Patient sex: M
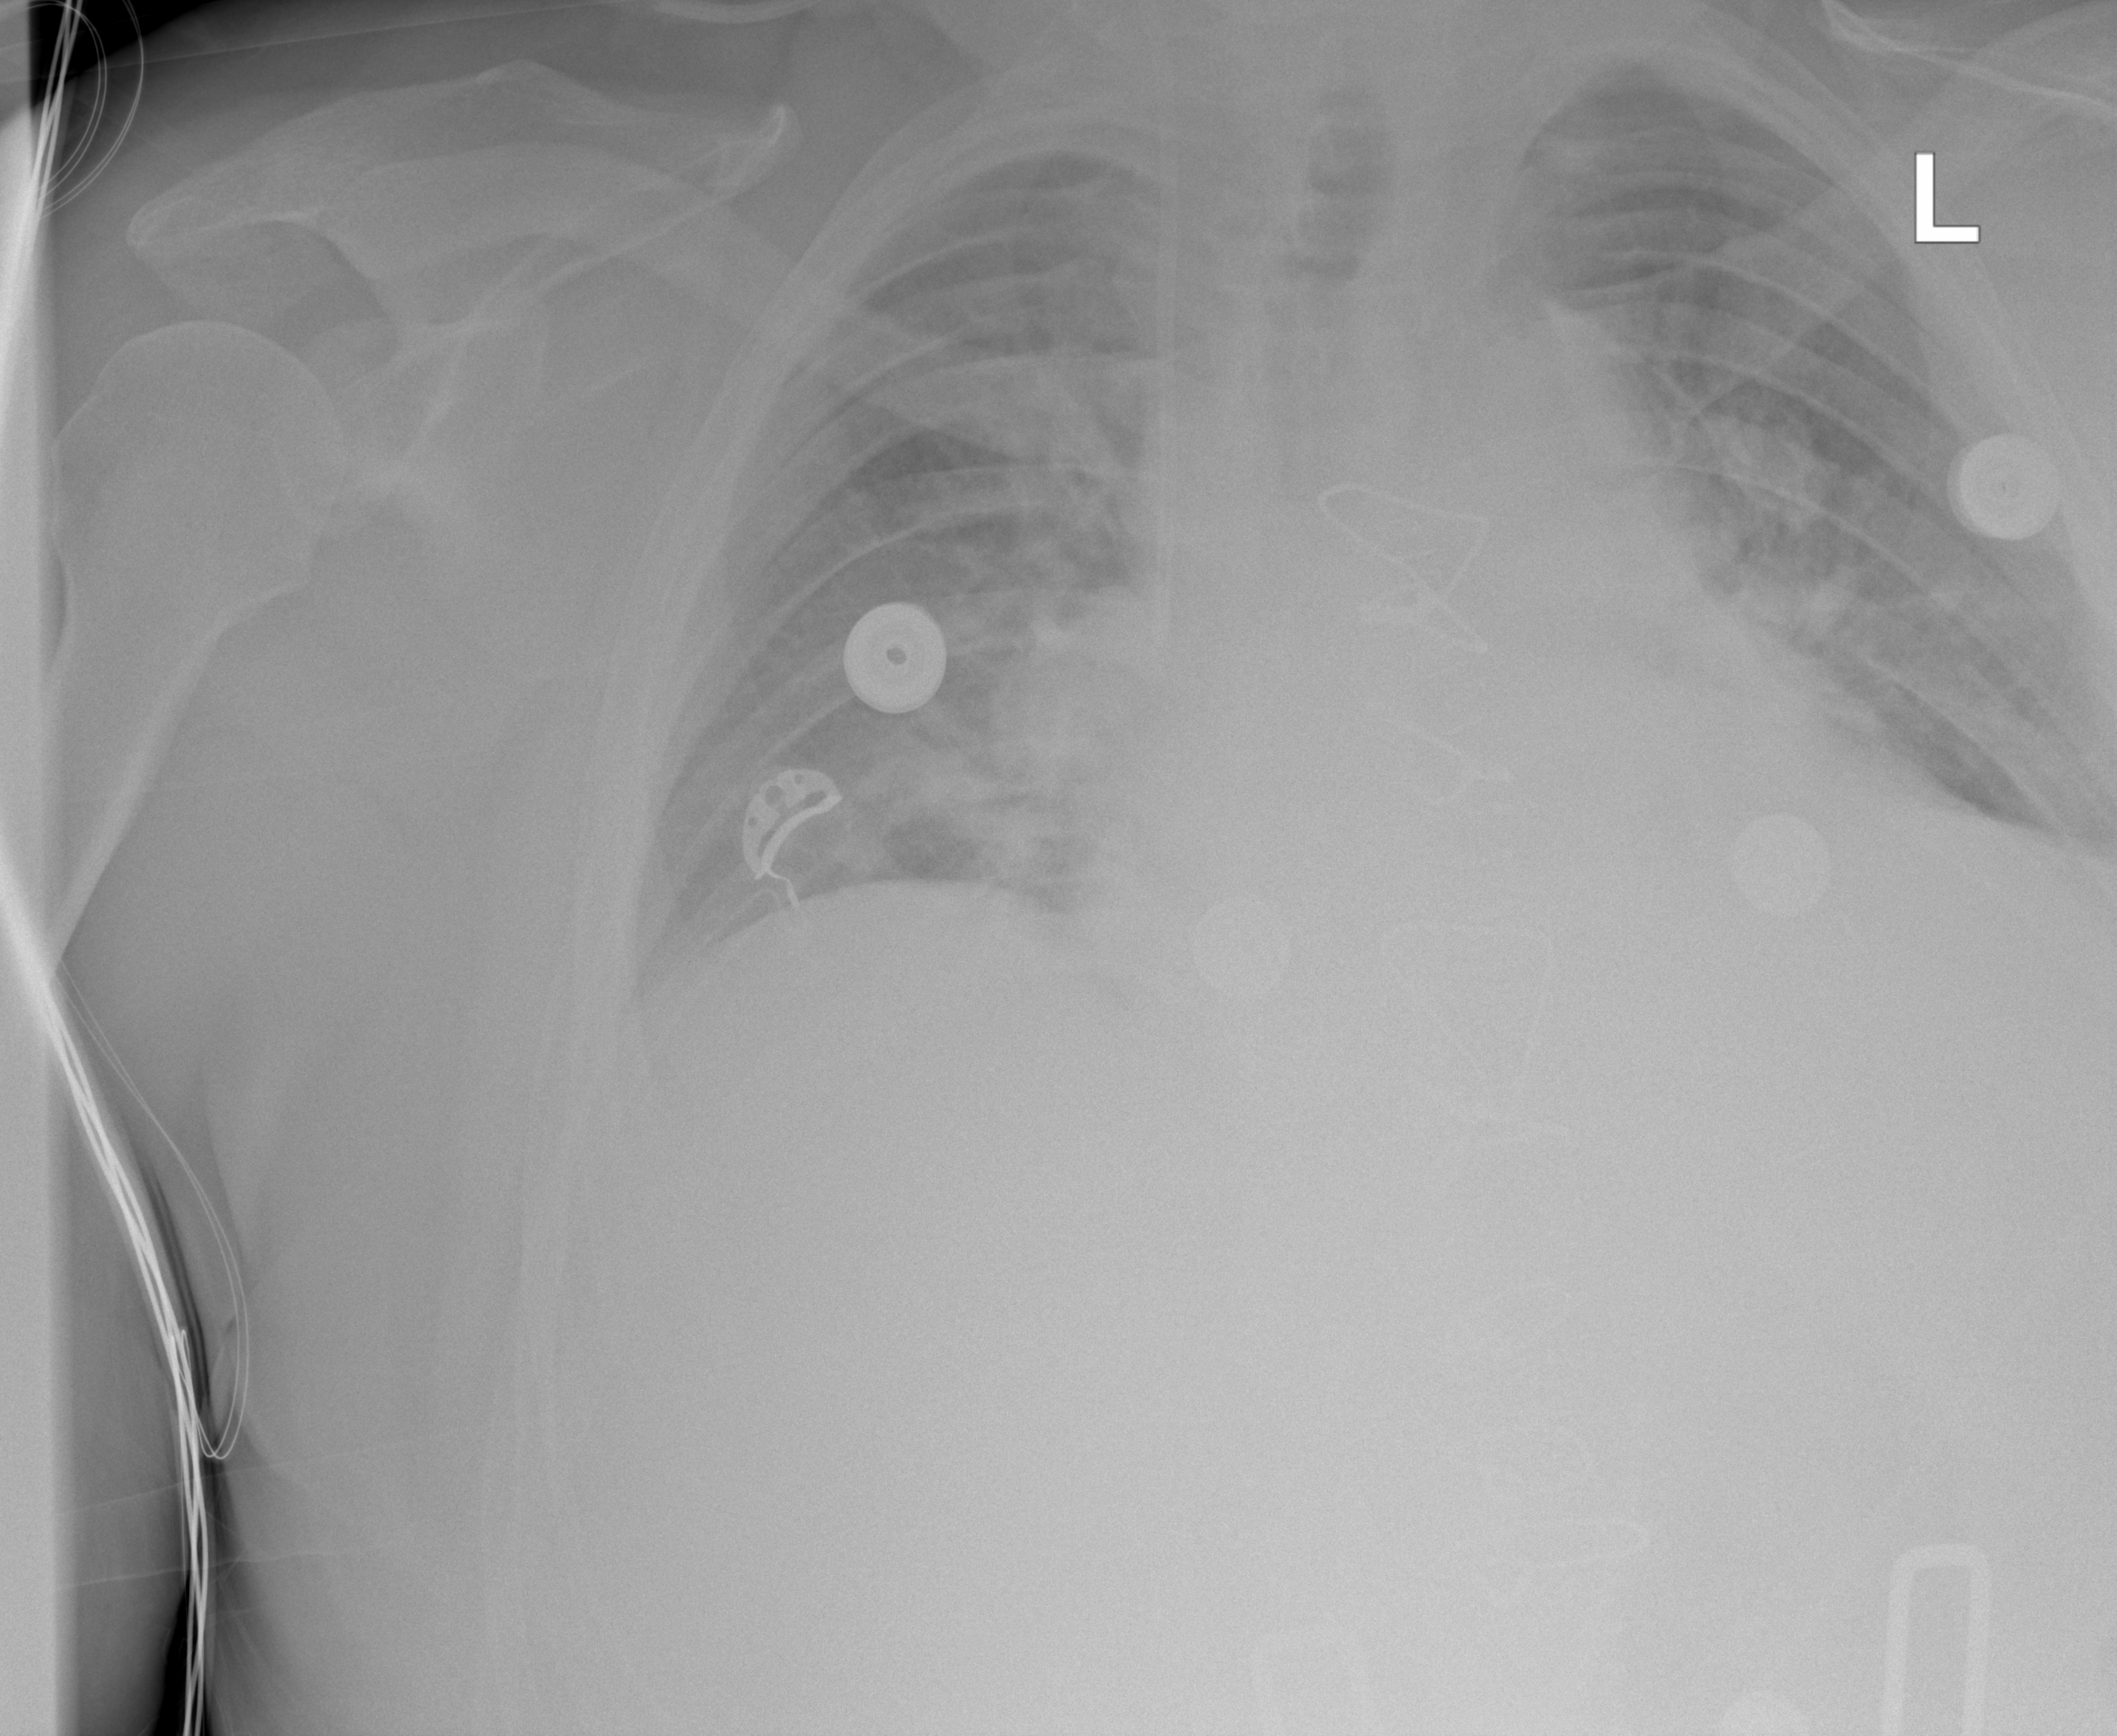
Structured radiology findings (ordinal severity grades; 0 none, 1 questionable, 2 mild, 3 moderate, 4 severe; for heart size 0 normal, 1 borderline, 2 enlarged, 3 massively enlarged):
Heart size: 2
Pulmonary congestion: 0
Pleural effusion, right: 0
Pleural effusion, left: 0
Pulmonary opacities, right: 1
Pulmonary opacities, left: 0
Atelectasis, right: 2
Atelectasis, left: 0